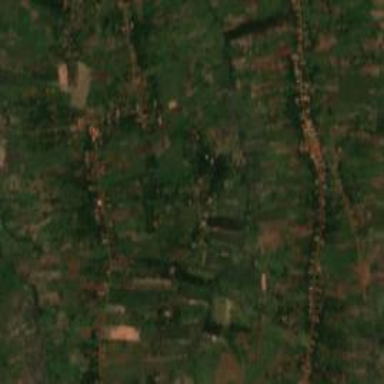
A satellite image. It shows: Village.